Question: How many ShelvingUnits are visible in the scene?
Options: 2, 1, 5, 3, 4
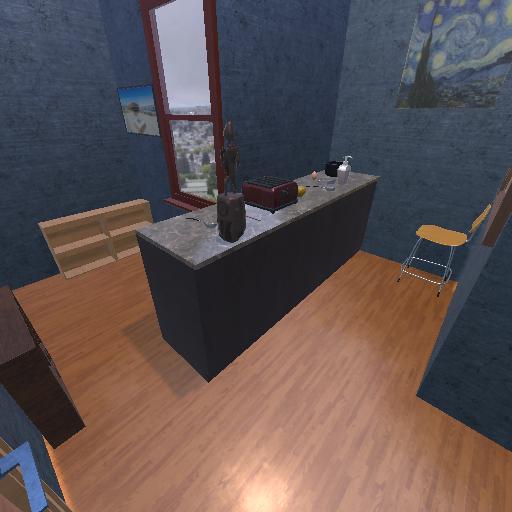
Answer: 2